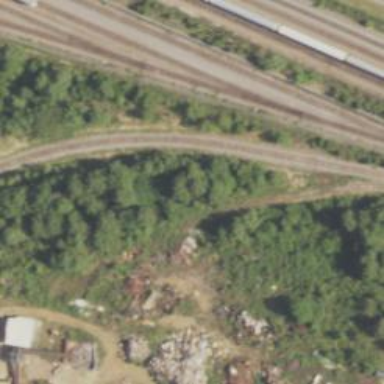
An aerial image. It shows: Railway spur service.